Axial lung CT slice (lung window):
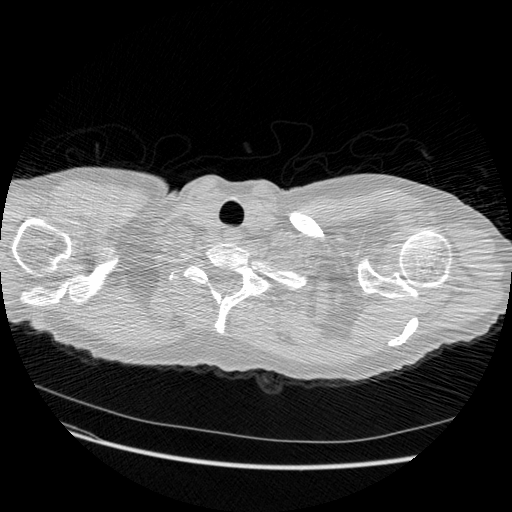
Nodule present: no